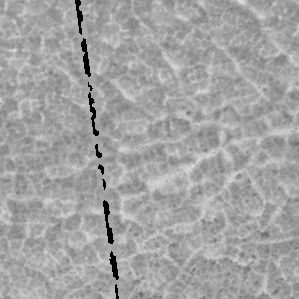
Label: frost